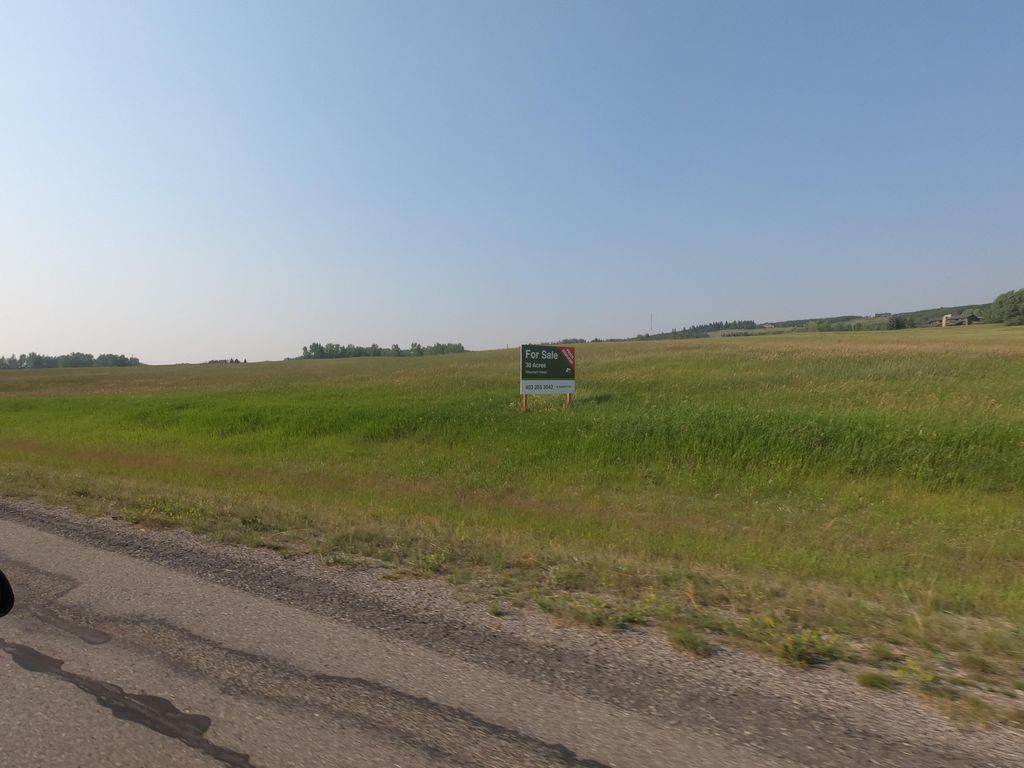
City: calgary